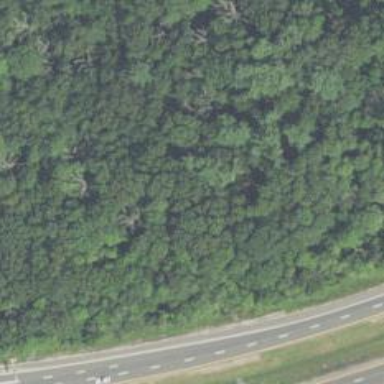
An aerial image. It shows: Mixed woodland with various types of leaves.